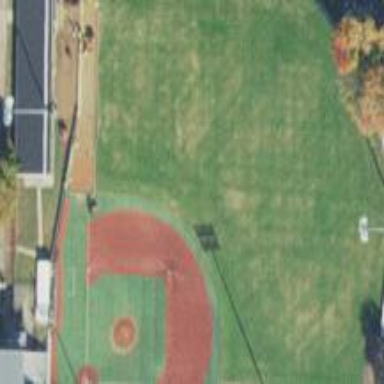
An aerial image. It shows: Baseball stadium for leisure land sports.